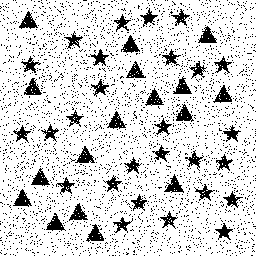
Squares: 0
Triangles: 17
Stars: 27
Total shapes: 44